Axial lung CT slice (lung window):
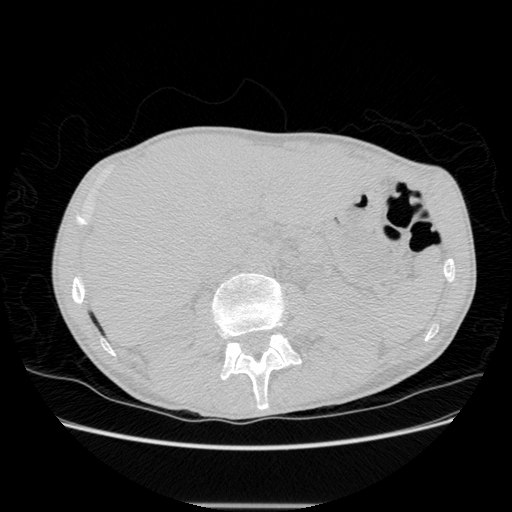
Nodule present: no